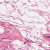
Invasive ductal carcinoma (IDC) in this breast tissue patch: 0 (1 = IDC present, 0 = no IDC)